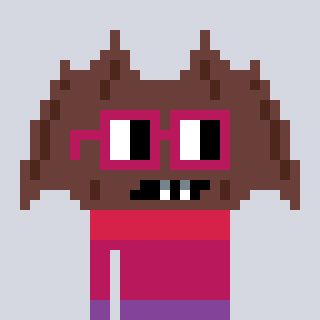
a pixel art character with square dark red glasses, a bat-shaped head and a yellow-colored body on a cool background